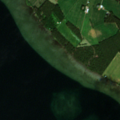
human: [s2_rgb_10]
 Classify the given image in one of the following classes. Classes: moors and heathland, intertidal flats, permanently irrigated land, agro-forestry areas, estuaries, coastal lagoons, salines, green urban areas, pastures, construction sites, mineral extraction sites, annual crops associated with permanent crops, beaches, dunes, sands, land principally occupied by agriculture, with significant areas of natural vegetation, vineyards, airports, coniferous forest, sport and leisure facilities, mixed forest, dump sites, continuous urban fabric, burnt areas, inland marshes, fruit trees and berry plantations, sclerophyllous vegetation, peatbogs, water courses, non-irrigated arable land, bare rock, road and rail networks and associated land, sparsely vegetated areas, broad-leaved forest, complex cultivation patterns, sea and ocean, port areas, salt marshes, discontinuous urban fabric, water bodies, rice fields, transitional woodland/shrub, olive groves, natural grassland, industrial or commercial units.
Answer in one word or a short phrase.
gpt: non-irrigated arable land, land principally occupied by agriculture, with significant areas of natural vegetation, coniferous forest, water bodies